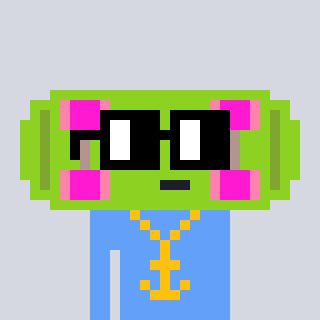
a pixel art character with square black glasses, a skateboard-shaped head and a blue-colored body on a cool background